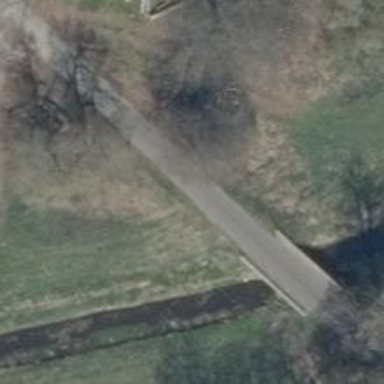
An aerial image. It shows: Unclassified road on bridge.